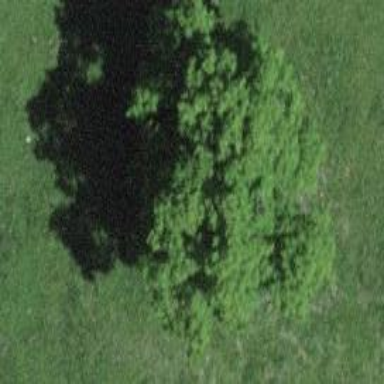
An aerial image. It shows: Single tag "natural: tree."